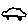
Label: car